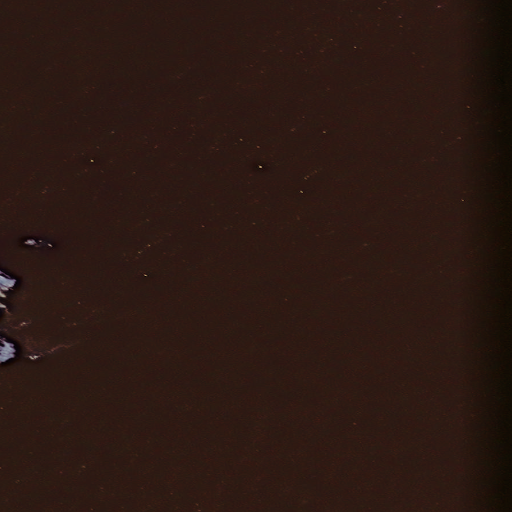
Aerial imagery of island in Alaska named Radial Island containing only unknown